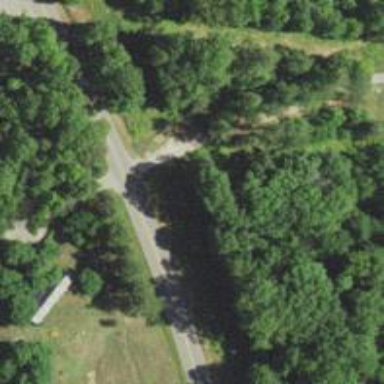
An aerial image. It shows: Tertiary road.